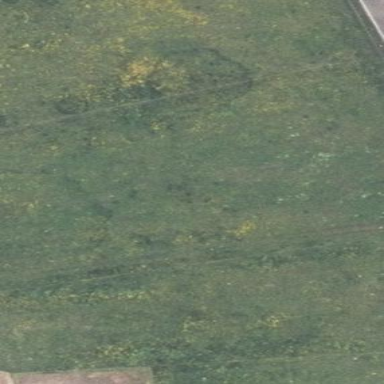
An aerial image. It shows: Beautiful meadow.